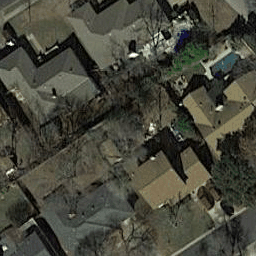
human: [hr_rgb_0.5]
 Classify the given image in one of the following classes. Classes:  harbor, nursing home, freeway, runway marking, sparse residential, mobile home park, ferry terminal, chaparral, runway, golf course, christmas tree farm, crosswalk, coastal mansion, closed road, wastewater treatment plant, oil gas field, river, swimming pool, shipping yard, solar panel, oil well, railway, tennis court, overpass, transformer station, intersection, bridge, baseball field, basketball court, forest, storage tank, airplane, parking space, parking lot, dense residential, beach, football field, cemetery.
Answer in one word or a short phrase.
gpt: dense residential